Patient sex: M
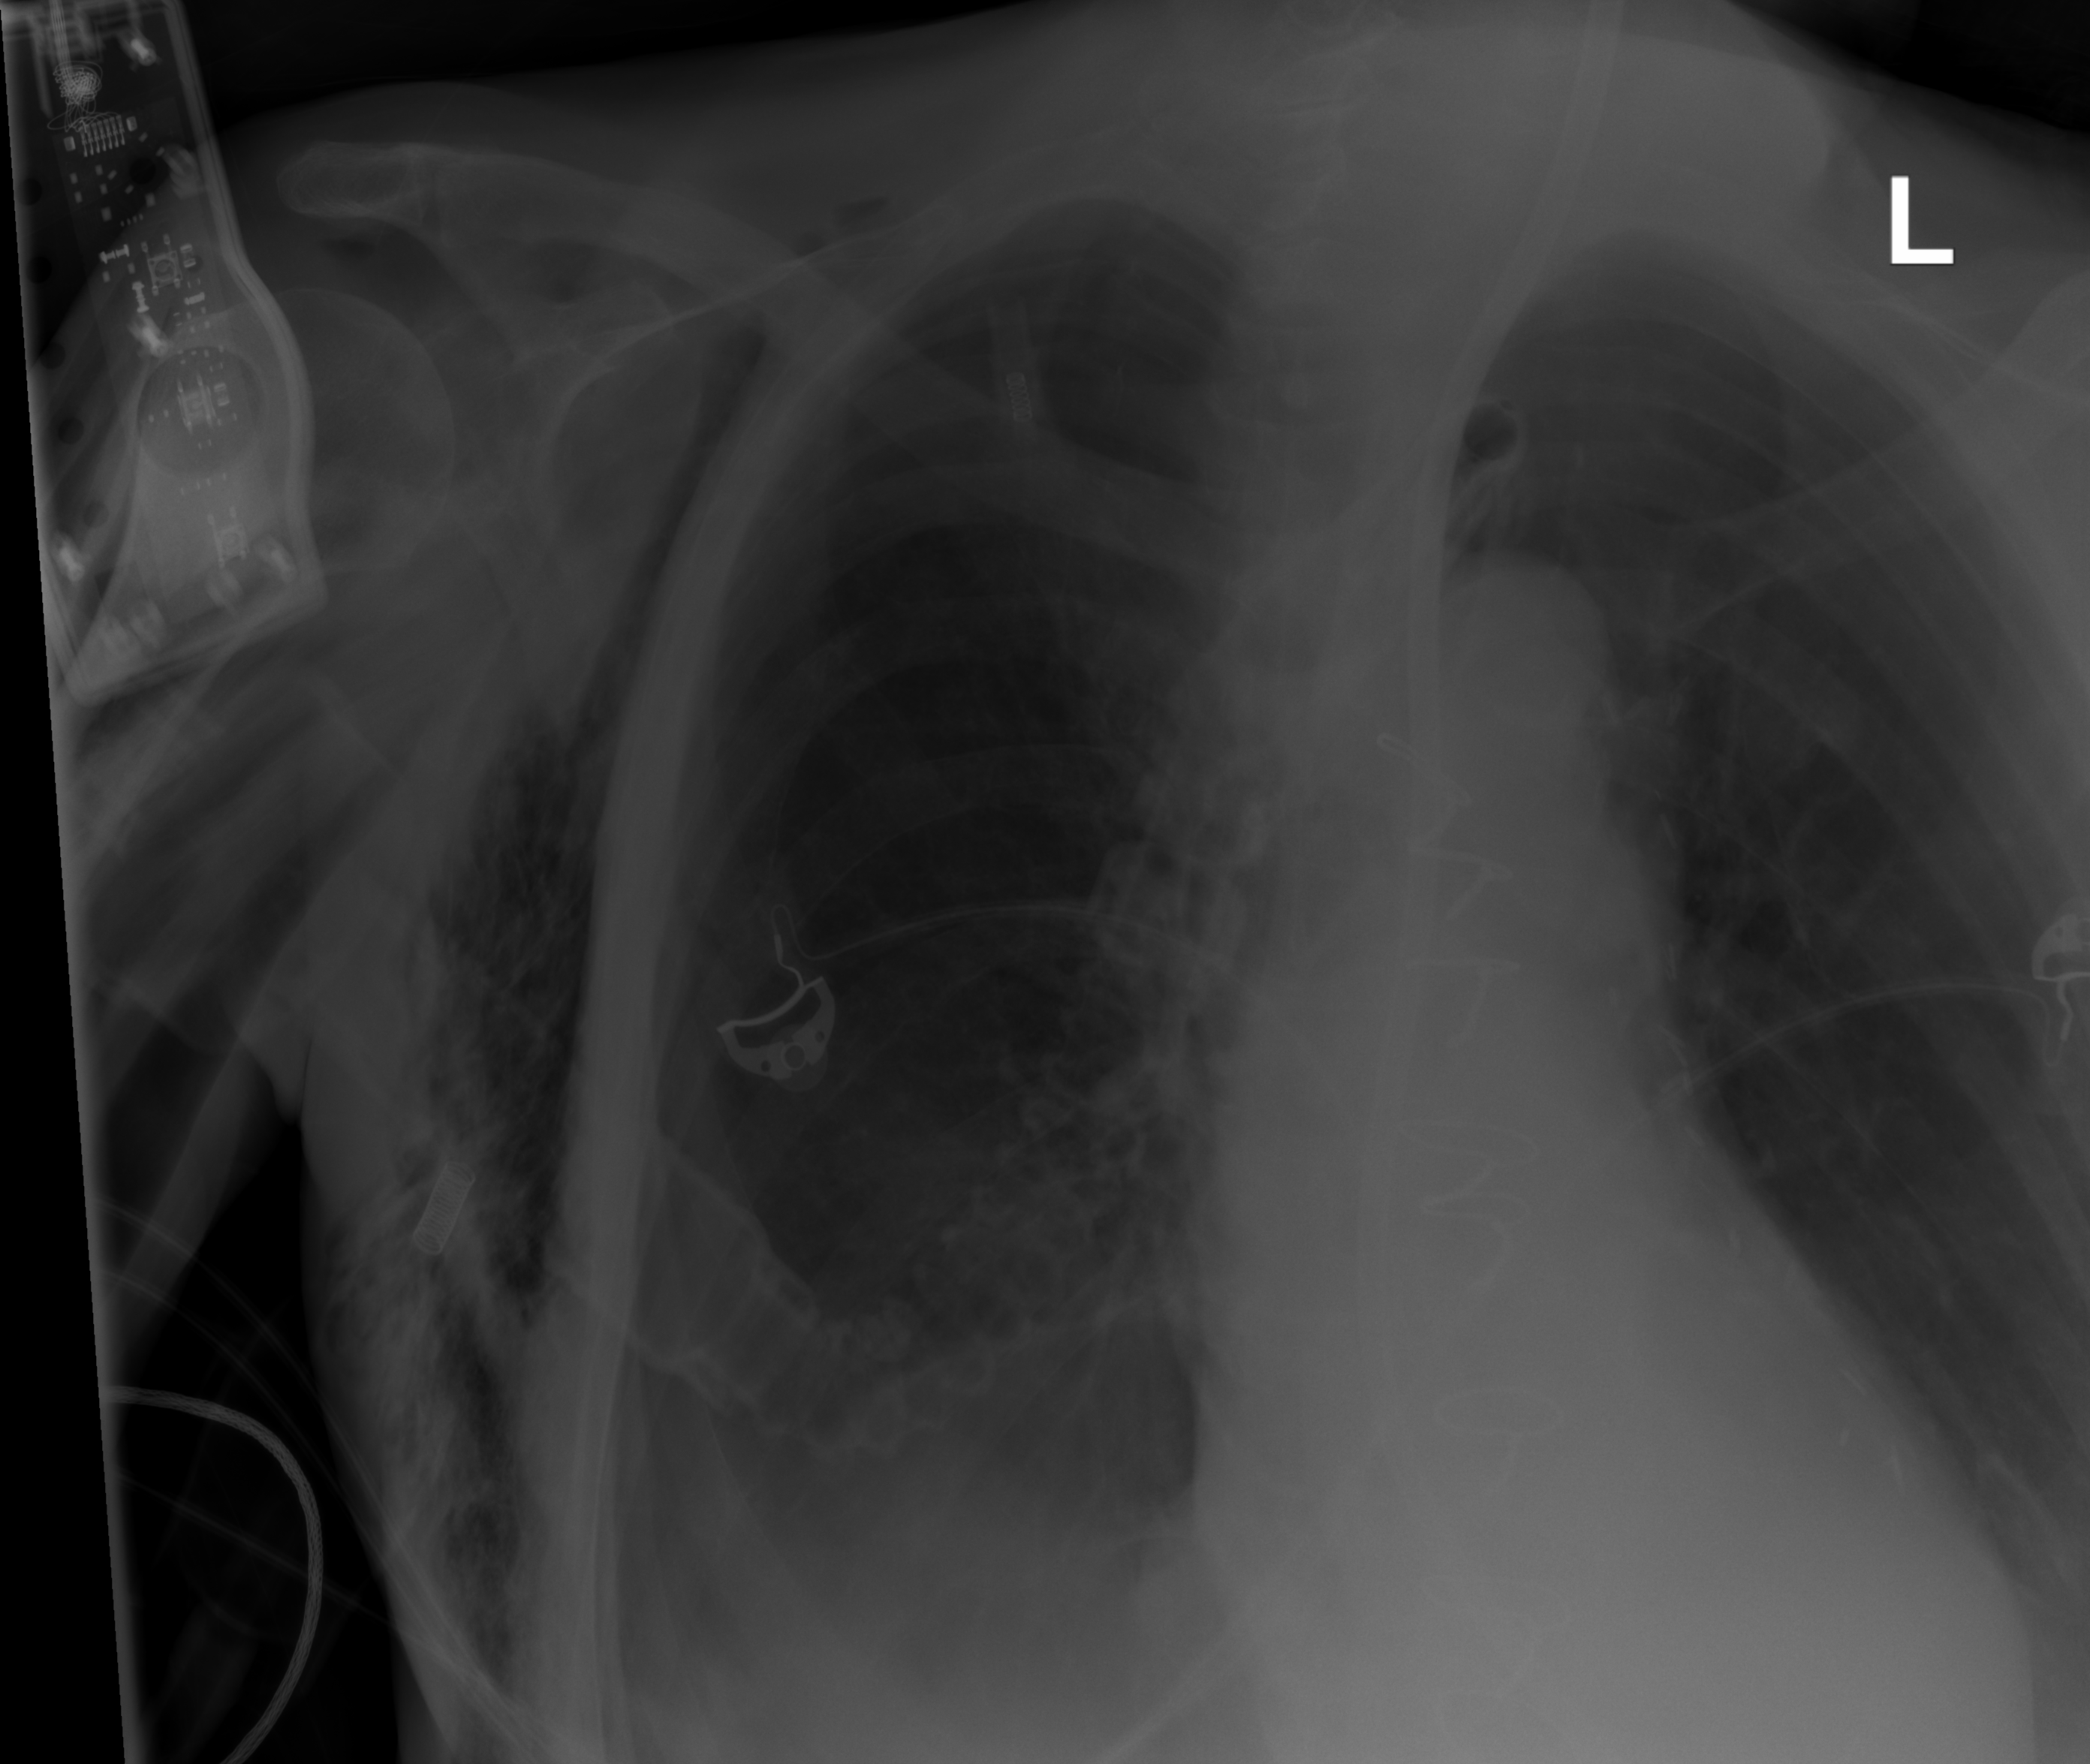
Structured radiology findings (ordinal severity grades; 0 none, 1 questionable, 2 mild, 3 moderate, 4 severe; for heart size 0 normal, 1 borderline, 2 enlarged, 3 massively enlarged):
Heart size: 0
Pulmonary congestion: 0
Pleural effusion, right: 2
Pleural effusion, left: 2
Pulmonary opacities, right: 0
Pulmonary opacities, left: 0
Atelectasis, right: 2
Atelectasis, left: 2